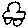
Label: car